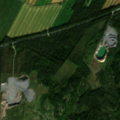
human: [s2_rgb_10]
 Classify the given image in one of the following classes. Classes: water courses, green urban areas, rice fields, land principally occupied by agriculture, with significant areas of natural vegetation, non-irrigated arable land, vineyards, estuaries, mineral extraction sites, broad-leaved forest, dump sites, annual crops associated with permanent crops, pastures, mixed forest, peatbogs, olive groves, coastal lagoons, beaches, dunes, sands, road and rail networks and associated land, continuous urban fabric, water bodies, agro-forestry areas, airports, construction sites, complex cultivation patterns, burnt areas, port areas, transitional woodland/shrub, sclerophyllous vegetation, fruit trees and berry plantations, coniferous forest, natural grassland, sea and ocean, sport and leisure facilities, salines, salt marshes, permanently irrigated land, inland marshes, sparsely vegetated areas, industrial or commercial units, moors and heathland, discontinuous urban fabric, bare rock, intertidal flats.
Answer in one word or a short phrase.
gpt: non-irrigated arable land, coniferous forest, mixed forest, transitional woodland/shrub